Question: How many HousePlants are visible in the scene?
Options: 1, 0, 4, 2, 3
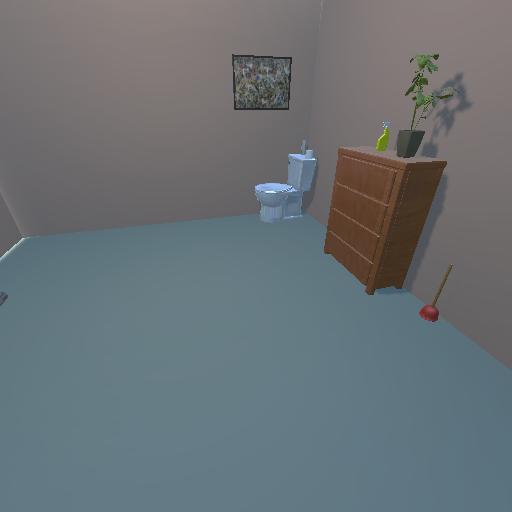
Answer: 1